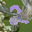
Label: 2